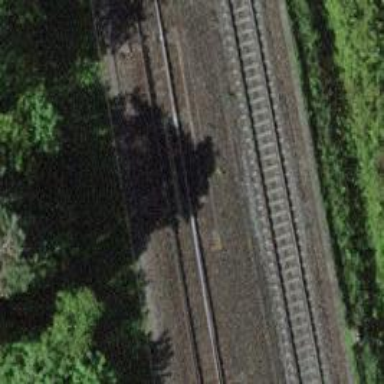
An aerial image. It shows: Single railway track with electrified contact line.